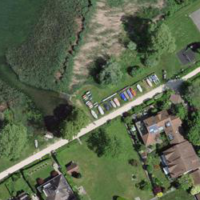
EUNIS habitat code: 21
Species observed at this site:
Chroicocephalus ridibundus
Phalacrocorax carbo
Phragmites australis
Larus michahellis
Cygnus olor
Podiceps cristatus
Fulica atra
Sturnus vulgaris
Sterna hirundo
Passer domesticus
Cotinus coggygria